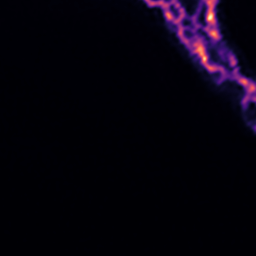
Label: Super-resolution ER image